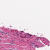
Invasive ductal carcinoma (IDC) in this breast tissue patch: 0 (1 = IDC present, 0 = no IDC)